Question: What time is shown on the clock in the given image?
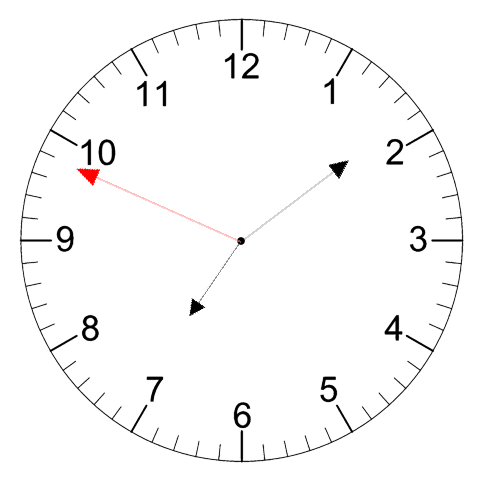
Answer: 07:08:49